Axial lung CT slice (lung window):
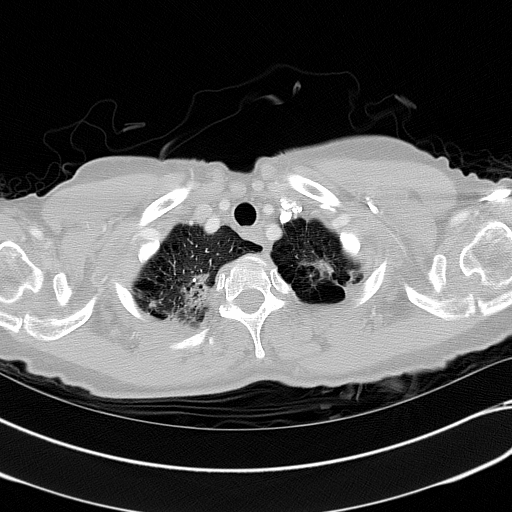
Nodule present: no